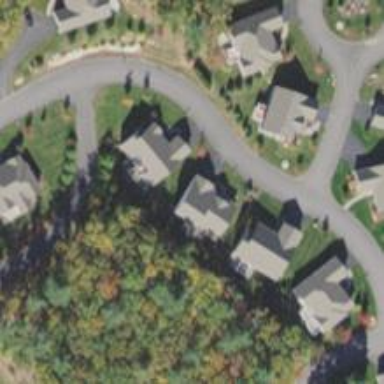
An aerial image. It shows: Asphalt road in residential area.